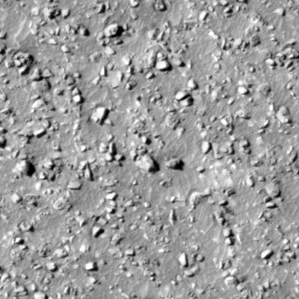
Label: non_frost